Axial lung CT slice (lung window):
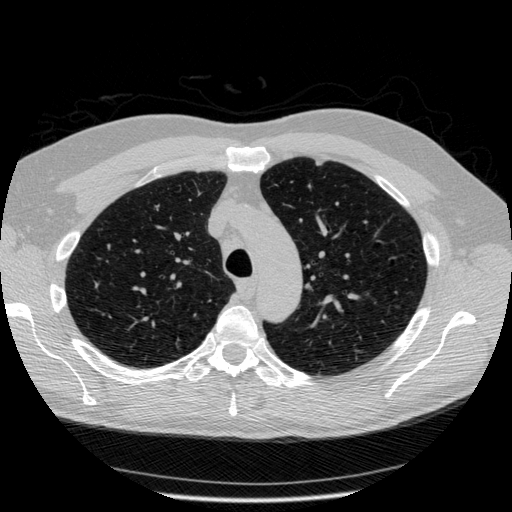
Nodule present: no